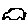
Label: car